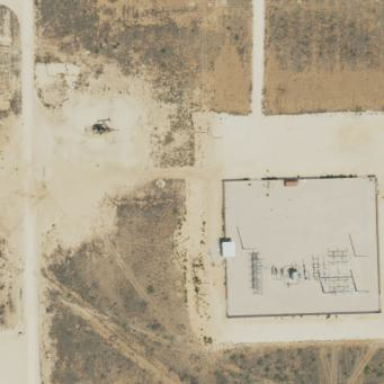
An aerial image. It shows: Power substation.